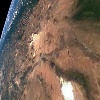
Label: land